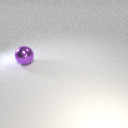
large purple metal sphere